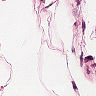
Metastatic tissue present: no